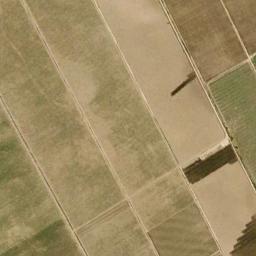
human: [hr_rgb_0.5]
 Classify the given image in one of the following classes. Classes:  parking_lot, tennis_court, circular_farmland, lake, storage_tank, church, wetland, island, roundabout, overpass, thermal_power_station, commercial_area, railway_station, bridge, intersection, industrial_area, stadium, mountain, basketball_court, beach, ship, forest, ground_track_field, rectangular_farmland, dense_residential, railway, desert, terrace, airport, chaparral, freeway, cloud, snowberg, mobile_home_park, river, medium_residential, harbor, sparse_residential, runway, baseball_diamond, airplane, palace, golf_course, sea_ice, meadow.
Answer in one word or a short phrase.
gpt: rectangular_farmland